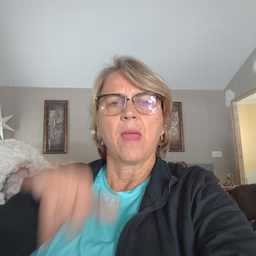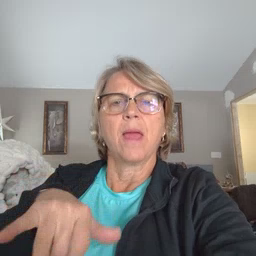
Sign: that